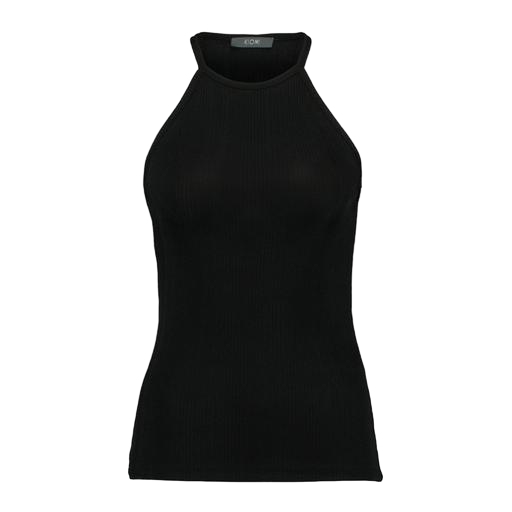
black uo high neck tank top, black high-neck tank top, black ribbed tank top, white background